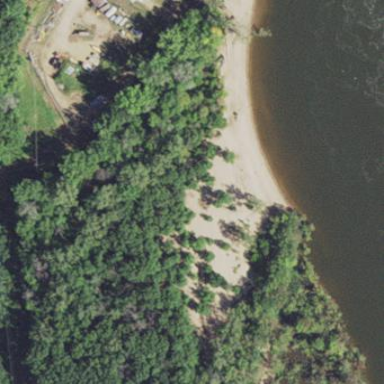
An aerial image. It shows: Sandy beach with natural surroundings.